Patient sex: F
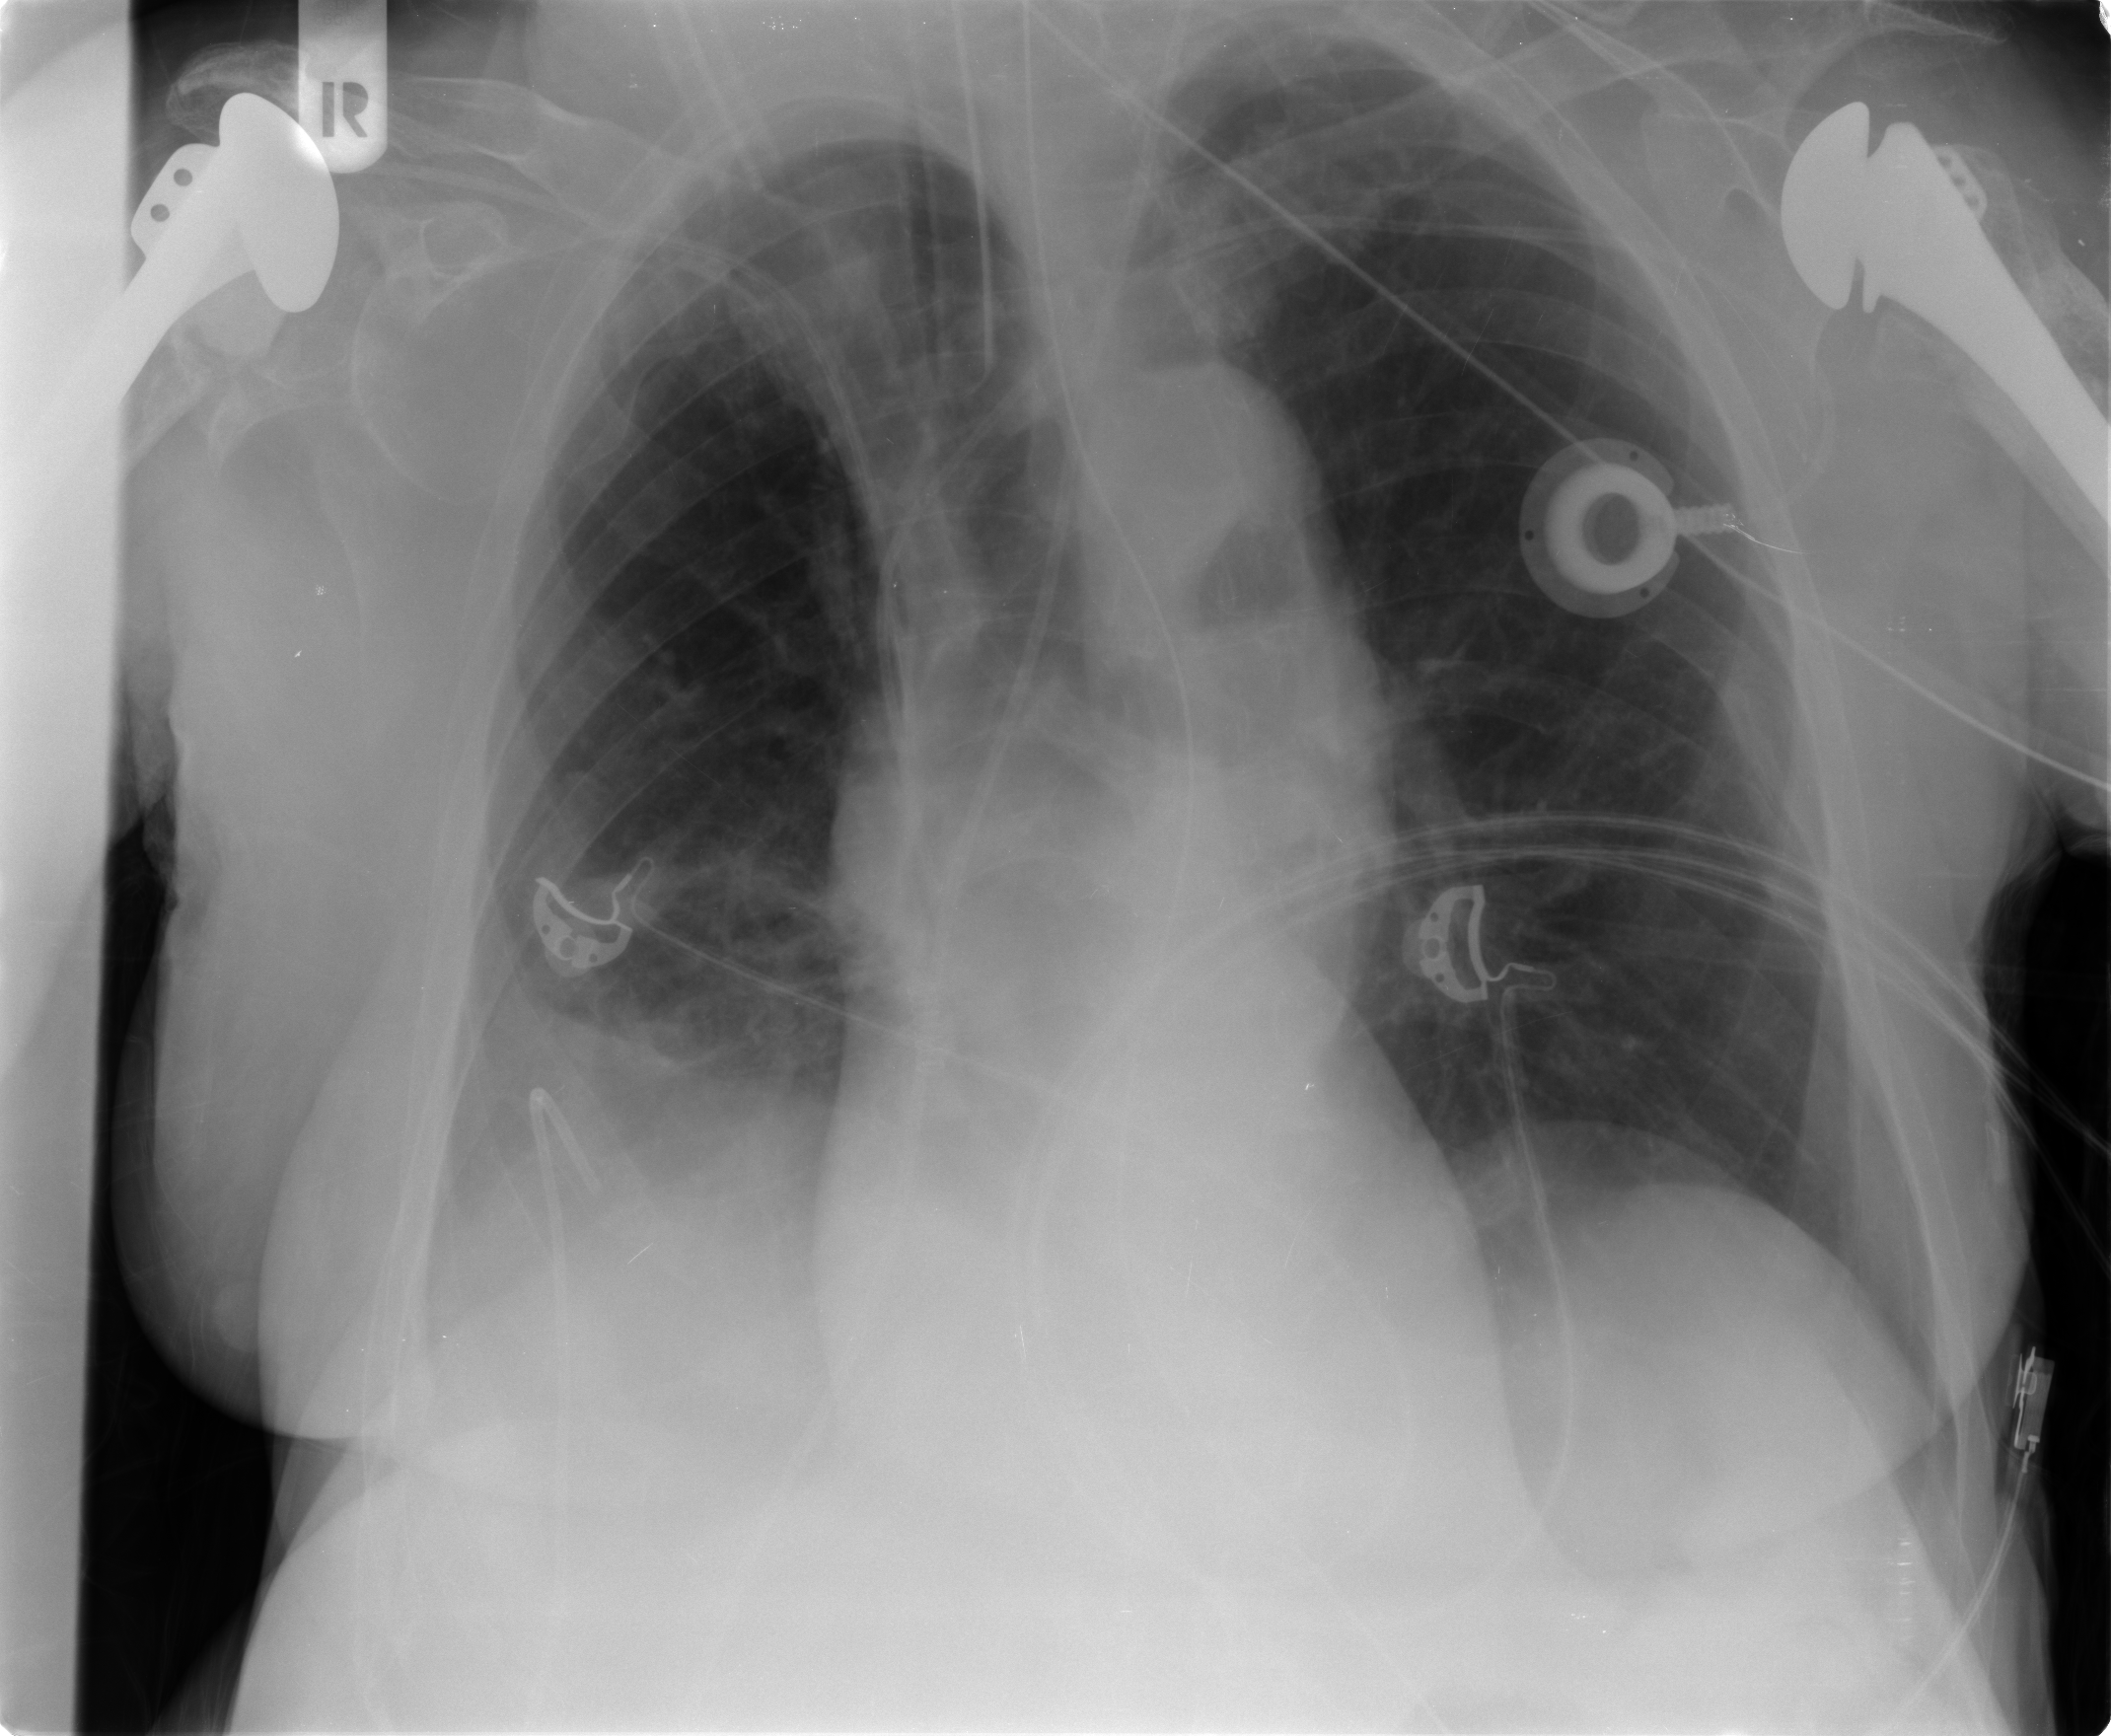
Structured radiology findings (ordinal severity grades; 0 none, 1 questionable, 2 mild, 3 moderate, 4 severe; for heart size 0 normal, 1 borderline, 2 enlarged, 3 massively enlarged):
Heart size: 0
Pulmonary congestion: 0
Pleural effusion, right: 2
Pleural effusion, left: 0
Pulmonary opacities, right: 0
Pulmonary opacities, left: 0
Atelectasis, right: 2
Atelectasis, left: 0